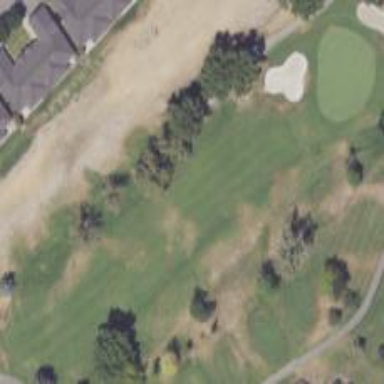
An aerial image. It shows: Golf fairway in the image.